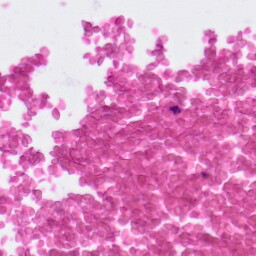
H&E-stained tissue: Lung